Question: I have a set of objects that need to know each other to cooperate. These objects are stored in a container. I'm trying to get a very simplistic idea of how to architecture my code in Rust.
Let's use an analogy. A 'Computer' contains:
- 'Mmu'- 'Ram'- 'Processor'
In Rust:
'''
struct Computer {
mmu: Mmu,
ram: Ram,
cpu: Cpu,
}
'''
For anything to work, the 'Cpu' needs to know about the 'Mmu' it is linked to, and the 'Mmu' needs to know the 'Ram' it is linked to.

I do want the 'Cpu' to the 'Mmu'. Their lifetimes differ: the 'Mmu' can live its own life by itself. It just happens that I can plug it to the 'Cpu'. However, there is no sense in creating a 'Cpu' without an 'Mmu' attached to it, since it would not be able to do its job. The same relation exists between 'Mmu' and 'Ram'.
Therefore:
- 'Ram'- 'Mmu''Ram'- 'Cpu''Mmu'
How can I model that kind of design in Rust, one with .
In C++, it would be along the lines of:
>
'''
struct Ram
{
};
struct Mmu
{
Ram& ram;
Mmu(Ram& r) : ram(r) {}
};
struct Cpu
{
Mmu& mmu;
Cpu(Mmu& m) : mmu(m) {}
};
struct Computer
{
Ram ram;
Mmu mmu;
Cpu cpu;
Computer() : ram(), mmu(ram), cpu(mmu) {}
};
'''
Here is how I started translating that in Rust:
'''
struct Ram;
struct Mmu<'a> {
ram: &'a Ram,
}
struct Cpu<'a> {
mmu: &'a Mmu<'a>,
}
impl Ram {
fn new() -> Ram {
Ram
}
}
impl<'a> Mmu<'a> {
fn new(ram: &'a Ram) -> Mmu<'a> {
Mmu {
ram: ram
}
}
}
impl<'a> Cpu<'a> {
fn new(mmu: &'a Mmu) -> Cpu<'a> {
Cpu {
mmu: mmu,
}
}
}
fn main() {
let ram = Ram::new();
let mmu = Mmu::new(&ram);
let cpu = Cpu::new(&mmu);
}
'''
That is fine and all, but now I just can't find a way to create the 'Computer' struct.
I started with:
'''
struct Computer<'a> {
ram: Ram,
mmu: Mmu<'a>,
cpu: Cpu<'a>,
}
impl<'a> Computer<'a> {
fn new() -> Computer<'a> {
// Cannot do that, since struct fields are not accessible from the initializer
Computer {
ram: Ram::new(),
mmu: Mmu::new(&ram),
cpu: Cpu::new(&mmu),
}
// Of course cannot do that, since local variables won't live long enough
let ram = Ram::new();
let mmu = Mmu::new(&ram);
let cpu = Cpu::new(&mmu);
Computer {
ram: ram,
mmu: mmu,
cpu: cpu,
}
}
}
'''
Okay, whatever, I won't be able to find a way to reference structure fields between them. I thought I could come up with something by creating the 'Ram', 'Mmu' and 'Cpu' on the heap; and put that inside the struct:
'''
struct Computer<'a> {
ram: Box<Ram>,
mmu: Box<Mmu<'a>>,
cpu: Box<Cpu<'a>>,
}
impl<'a> Computer<'a> {
fn new() -> Computer<'a> {
let ram = Box::new(Ram::new());
// V-- ERROR: reference must be valid for the lifetime 'a
let mmu = Box::new(Mmu::new(&*ram));
let cpu = Box::new(Cpu::new(&*mmu));
Computer {
ram: ram,
mmu: mmu,
cpu: cpu,
}
}
}
'''
Yeah that's right, at this point in time Rust has no way to know that I'm going to transfer ownership of 'let ram = Box::new(Ram::new())' to the 'Computer', so it will get a lifetime of ''a'.
I've been trying various more or less hackish ways to get that right, but I just can't come up with a clean solution. The closest I've come is to drop the reference and use an 'Option', but then all my methods have to check whether the 'Option' is 'Some' or 'None', which is rather ugly.
I think I'm just on the wrong track here, trying to map what I would do in C++ in Rust, but that doesn't work. That's why I would need help finding out what is the idiomatic Rust way of creating this architecture.
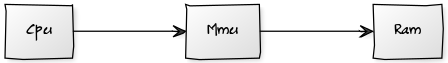
Answer: In this answer I will discuss two approaches to solving this problem, one in safe Rust with zero dynamic allocation and very little runtime cost, but which can be constricting, and one with dynamic allocation that uses unsafe invariants.
## The Safe Way (Cell<Option<&'a T>)
'''
use std::cell::Cell;
#[derive(Debug)]
struct Computer<'a> {
ram: Ram,
mmu: Mmu<'a>,
cpu: Cpu<'a>,
}
#[derive(Debug)]
struct Ram;
#[derive(Debug)]
struct Cpu<'a> {
mmu: Cell<Option<&'a Mmu<'a>>>,
}
#[derive(Debug)]
struct Mmu<'a> {
ram: Cell<Option<&'a Ram>>,
}
impl<'a> Computer<'a> {
fn new() -> Computer<'a> {
Computer {
ram: Ram,
cpu: Cpu {
mmu: Cell::new(None),
},
mmu: Mmu {
ram: Cell::new(None),
},
}
}
fn freeze(&'a self) {
self.mmu.ram.set(Some(&self.ram));
self.cpu.mmu.set(Some(&self.mmu));
}
}
fn main() {
let computer = Computer::new();
computer.freeze();
println!("{:?}, {:?}, {:?}", computer.ram, computer.mmu, computer.cpu);
}
'''
<URL>
Contrary to popular belief, self-references in fact possible in safe Rust, and even better, when you use them Rust will continue to enforce memory safety for you.
The main "hack" needed to get self, recursive, or cyclical references using '&'a T' is the use of a 'Cell<Option<&'a T>' to contain the reference. You won't be able to do this without the 'Cell<Option<T>>' wrapper.
The clever bit of this solution is splitting initial creation of the struct from proper initialization. This has the unfortunate downside that it's possible to use this struct incorrectly by initializing it and using it before calling 'freeze', but it can't result in memory unsafety without further usage of 'unsafe'.
The initial creation of the struct only sets the stage for our later hackery - it creates the 'Ram', which has no dependencies, and sets the 'Cpu' and 'Mmu' to their unusable state, containing 'Cell::new(None)' instead of the references they need.
Then, we call the 'freeze' method, which deliberately holds a borrow of self with lifetime ''a', or the full lifetime of the struct. After we call this method, the compiler will prevent us from getting mutable references to the 'Computer' moving the 'Computer', as either could invalidate the reference that we are holding. The 'freeze' method then sets up the 'Cpu' and 'Mmu' appropriately by setting the 'Cell's to contain 'Some(&self.cpu)' or 'Some(&self.ram)' respectively.
After 'freeze' is called our struct is ready to be used, but only immutably.
## The Unsafe Way (Box<T> never moves T)
'''
#![allow(dead_code)]
use std::mem;
// CRUCIAL INFO:
//
// In order for this scheme to be safe, Computer *must not*
// expose any functionality that allows setting the ram or
// mmu to a different Box with a different memory location.
//
// Care must also be taken to prevent aliasing of &mut references
// to mmu and ram. This is not a completely safe interface,
// and its use must be restricted.
struct Computer {
ram: Box<Ram>,
cpu: Cpu,
mmu: Box<Mmu>,
}
struct Ram;
// Cpu and Mmu are unsafe to use directly, and *must only*
// be exposed when properly set up inside a Computer
struct Cpu {
mmu: *mut Mmu,
}
struct Mmu {
ram: *mut Ram,
}
impl Cpu {
// Safe if we uphold the invariant that Cpu must be
// constructed in a Computer.
fn mmu(&self) -> &Mmu {
unsafe { mem::transmute(self.mmu) }
}
}
impl Mmu {
// Safe if we uphold the invariant that Mmu must be
// constructed in a Computer.
fn ram(&self) -> &Ram {
unsafe { mem::transmute(self.ram) }
}
}
impl Computer {
fn new() -> Computer {
let ram = Box::new(Ram);
let mmu = Box::new(Mmu {
ram: unsafe { mem::transmute(&*ram) },
});
let cpu = Cpu {
mmu: unsafe { mem::transmute(&*mmu) },
};
// Safe to move the components in here because all the
// references are references to data behind a Box, so the
// data will not move.
Computer {
ram: ram,
mmu: mmu,
cpu: cpu,
}
}
}
fn main() {}
'''
<URL>
: This solution is not completely safe given an unrestricted interface to 'Computer' - care must be taken to not allow aliasing or removal of the 'Mmu' or 'Ram' in the public interface of Computer.
This solution instead uses the invariant that data stored inside of a 'Box' will never move - it's address will never change - as long as the 'Box' remains alive. Rust doesn't allow you to depend on this in safe code, since moving a 'Box' can cause the memory behind it be deallocated, thereby leaving a dangling pointer, but we can rely on it in unsafe code.
The main trick in this solution is to use raw pointers into the contents of the 'Box<Mmu>' and 'Box<Ram>' to store references into them in the 'Cpu' and 'Mmu' respectively. This gets you a mostly safe interface, and doesn't prevent you from moving the 'Computer' around or even mutating it in restricted cases.
## An Ending Note
All of this said, I don't think either of these should really be the way you approach this problem. Ownership is a central concept in Rust, and it permeates the design choices of almost all code. If the 'Mmu' owns the 'Ram' and the 'Cpu' owns the 'Mmu', that's the relationship you should have in your code. If you use 'Rc', you can even maintain the ability to share the underlying pieces, albeit immutably.